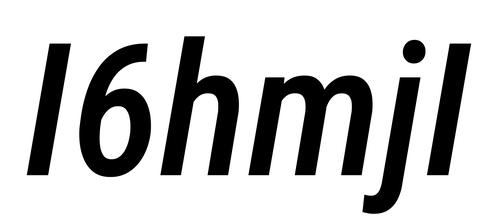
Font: Roboto-Italic_Condensed_Medium_Italic